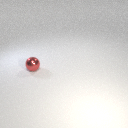
small red metal sphere